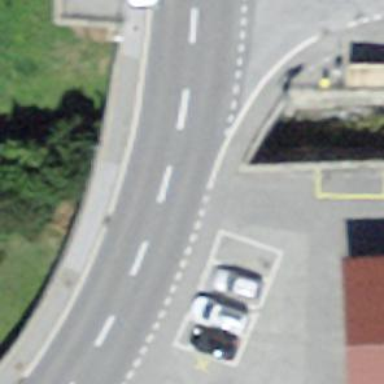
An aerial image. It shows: Parking area.